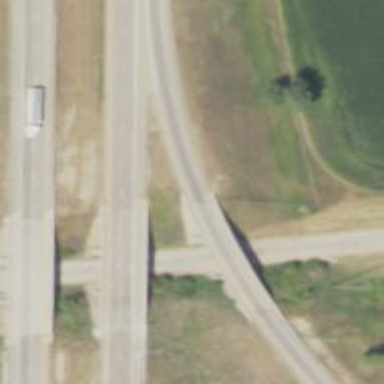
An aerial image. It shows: Bridge with asphalt surface on motorway link.